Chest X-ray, PA view. Patient: 14 years old, sex M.
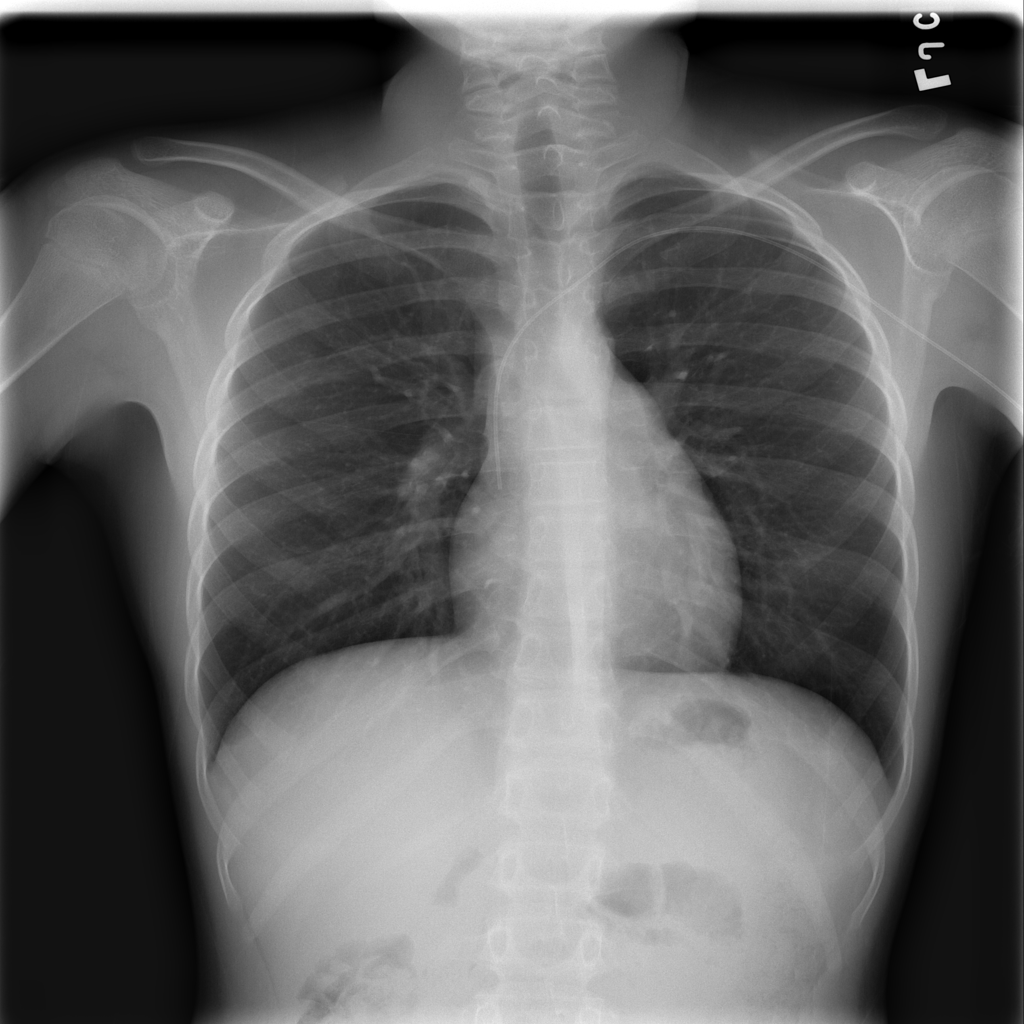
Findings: No Finding